Question: Right now, I'm trying to draw a 3d cylinder shape in webgl, where the top is thinner than the bottom. The cylinder is also uncapped. The cylinder is drawn using triangles for the sides, with a dodecagon (12 sides) as the circle. However, one of my sides seems to have its triangle pointing the wrong way.

I left it as a hyperlink to imgur because I have multiple pictures of the situation.
These are my hardcoded vertices and indices. There are a bunch unused, because those were for the top and bottom cap, which I found out later that I didn't need, and I decided it would be easier to comment them out than to delete them.
'''
var vertices = new Float32Array([ // Vertex coordinates indicies
0.0, 1.0, 0.5, -0.25, 1.0, 0.433, -0.433, 1.0, 0.25, -0.5, 1.0, 0.0, // u0- u1- u2- u3 up 0, 1, 2, 3,
-0.433, 1.0, -0.25, -0.25, 1.0,-0.433, 0.0, 1.0, -0.5, 0.25, 1.0,-0.433, // u4- u5- u6- u7 up 4, 5, 6, 7,
0.433, 1.0, -0.25, 0.5, 1.0, 0.0, 0.433, 1.0, 0.25, 0.25, 1.0, 0.433, // u8- u9- u10-u11 up 8, 9,10,11,
0.0, 1.0, 0.5, // u12 up middle 12,
0.0, 1.0, 0.5, -0.25, -1.0, 0.433, -0.5, -1.0, 0.866, 0.0, -1.0, 1.0, // u0- u1- d1- d0 13,14,15,16,
-0.25, 1.0, 0.433, -0.433, 1.0, 0.25, -0.866, -1.0, 0.5, -0.5, -1.0, 0.866, // u1- u2- d2- d1 17,18,19,20,
-0.433, 1.0, 0.25, -0.5, 1.0, 0.0, -1.0, -1.0, 0.0, -0.866, -1.0, 0.5, // u2- u3- d3- d2 21,22,23,24,
-0.5, 1.0, 0.0, -0.433, 1.0, -0.25, -0.866, -1.0, -0.5, -1.0, -1.0, 0.0, // u3- u4- d4- d3 25,26,27,28,
-0.433, 1.0, -0.25, -0.25, 1.0,-0.433, -0.5, -1.0,-0.866, -0.866, -1.0, -0.5, // u4- u5- d5- d4 29,30,31,32,
-0.25, 1.0,-0.433, 0.0, 1.0, -0.5, 0.0, -1.0, -1.0, -0.5, -1.0,-0.866, // u5- u6- d6- d5 33,34,35,36,
0.0, 1.0, -0.5, 0.25, 1.0,-0.433, 0.5, -1.0,-0.866, 0.0, -1.0, -1.0, // u6- u7- d7- d6 37,38,39,40,
0.25, 1.0,-0.433, 0.433, 1.0, -0.25, 0.866, -1.0, -0.5, 0.5, -1.0,-0.866, // u7- u8- d8- d7 41,42,43,44,
0.433, 1.0, -0.25, 0.5, 1.0, 0.0, 1.0, -1.0, 0.0, 0.866, -1.0, -0.5, // u8- u9- d9- d8 45,46,47,48,
0.5, 1.0, 0.0, 0.433, 1.0, 0.25, 0.866, -1.0, 0.5, 1.0, -1.0, 0.0, // u9- u10-d10-d9 49,50,51,52,
0.433, 1.0, 0.25, 0.25, 1.0, 0.433, 0.5, -1.0, 0.866, 0.866, -1.0, 0.5, // u10-u11-d11-d10 53,54,55,56,
0.25, 1.0, 0.433, 0.0, 1.0, 0.5, 0.0, -1.0, 1.0, 0.5, -1.0, 0.866, // u11-u0- d0- d11 57,58,59,60,
0.0, -1.0, 1.0, -0.5, -1.0, 0.866, -0.866, -1.0, 0.5, -1.0, -1.0, 0.0, // d0- d1- d2- d3 down 61,62,63,64,
-0.866, -1.0, -0.5, -0.5, -1.0,-0.866, 0.0, -1.0, -1.0, 0.5, -1.0,-0.866, // d4- d5- d6- d7 down 65,66,67,68,
0.866, -1.0, -0.5, 1.0, -1.0, 0.0, 0.866, -1.0, 0.5, 0.5, -1.0, 0.866, // d8- d9- d10-d11 down 69,70,71,72,
0.0, 1.0, 0.5, // d12 down middle 73,
]);
var indices = new Uint8Array([ // Indices of the vertices
//0, 1,12, 1, 2,12, 2, 3,12, 3, 4,12, 4, 5,12, 5, 6,12, 6, 7,12, 7, 8,12, 8, 9,12, 9,10,12, 10,11,12, 11, 0,12, //top cap
13,14,15, 13,15,16,
17,18,19, 17,19,20,
21,22,23, 21,23,24,
25,26,27, 25,27,28,
29,30,31, 29,31,32,
33,34,35, 33,35,36,
37,38,39, 37,39,40,
41,42,43, 41,43,44,
45,46,47, 45,47,48,
49,50,51, 49,51,52,
53,54,55, 53,55,56,
57,58,59, 57,59,60,
//61,62,73, 62,63,73, 63,64,73, 64,65,73, 65,66,73, 66,67,73, 67,68,73, 68,69,73, 69,70,73, 70,71,73, 71,72,73, 72,61,73, //bottom cap
]);
'''
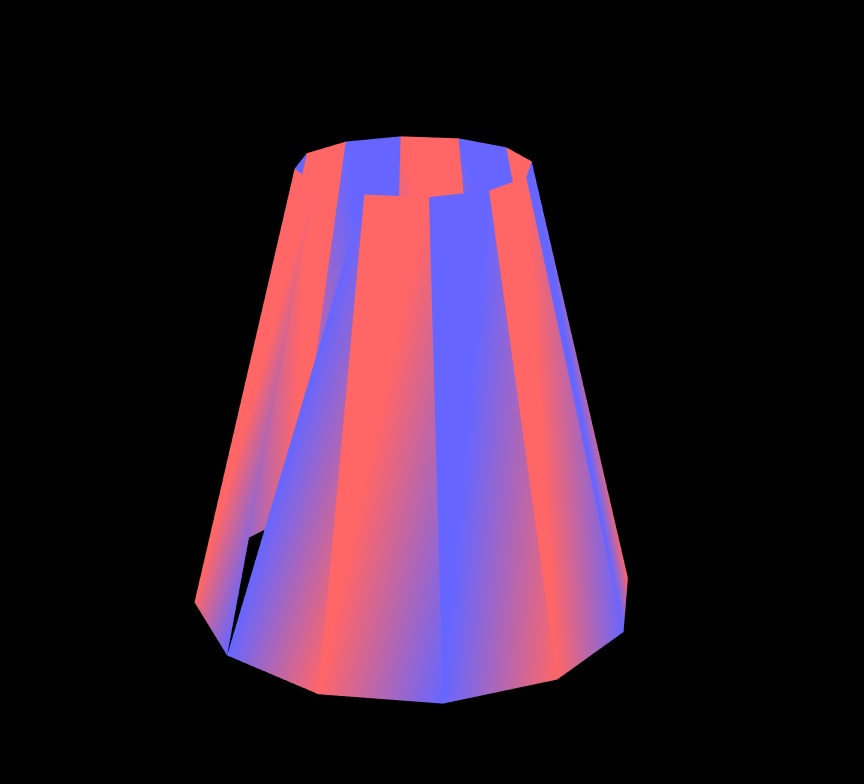
Answer: This line
'''
var vertices = new Float32Array([ // Vertex coordinates indicies
0.0, 1.0, 0.5, -0.25, 1.0, 0.433, -0.433, 1.0, 0.25, -0.5, 1.0, 0.0, // u0- u1- u2- u3 up 0, 1, 2, 3,
-0.433, 1.0, -0.25, -0.25, 1.0,-0.433, 0.0, 1.0, -0.5, 0.25, 1.0,-0.433, // u4- u5- u6- u7 up 4, 5, 6, 7,
0.433, 1.0, -0.25, 0.5, 1.0, 0.0, 0.433, 1.0, 0.25, 0.25, 1.0, 0.433, // u8- u9- u10-u11 up 8, 9,10,11,
0.0, 1.0, 0.5, // u12 up middle 12,
--> 0.0, 1.0, 0.5, -0.25, -1.0, 0.433, -0.5, -1.0, 0.866, 0.0, -1.0, 1.0, // u0- u1- d1- d0 13,14,15,16,
'''
has a '-1.0' where it should have a '1.0'
'''
0.0, 1.0, 0.5, -0.25, 1.0, 0.433, -0.5, -1.0, 0.866, 0.0, -1.0, 1.0, // u0- u1- d1- d0 13,14,15,16,
'''
I found it by bisecting, first commenting out the 2nd half of the 8 vertices, the issue was still there, so I commented out the 2nd half of the remaining 4, the issue was still there, so I commented out the 2nd half of the remaning 2, and the issue was still there so then I looked at the first 2 triangles and saw the issue.
It's pretty clear in your formatting that there's a pattern not being followed
One of these things is not like the other
<URL>
'''
const m4 = twgl.m4;
const gl = document.querySelector('canvas').getContext('webgl');
twgl.addExtensionsToContext(gl);
const vs = '
attribute vec4 position;
uniform mat4 matrix;
varying vec3 v_position;
void main() {
gl_Position = matrix * position;
v_position = position.xyz;
}
';
const fs = '
#extension GL_OES_standard_derivatives : enable
precision highp float;
varying vec3 v_position;
void main() {
vec3 X = dFdx(v_position);
vec3 Y = dFdy(v_position);
vec3 normal = normalize(cross(X,Y));
gl_FragColor = vec4(normal * 0.5 + 0.5, 1);
}
';
const programInfo = twgl.createProgramInfo(gl, [vs, fs]);
var vertices = new Float32Array([ // Vertex coordinates indicies
0.0, 1.0, 0.5, -0.25, 1.0, 0.433, -0.433, 1.0, 0.25, -0.5, 1.0, 0.0, // u0- u1- u2- u3 up 0, 1, 2, 3,
-0.433, 1.0, -0.25, -0.25, 1.0,-0.433, 0.0, 1.0, -0.5, 0.25, 1.0,-0.433, // u4- u5- u6- u7 up 4, 5, 6, 7,
0.433, 1.0, -0.25, 0.5, 1.0, 0.0, 0.433, 1.0, 0.25, 0.25, 1.0, 0.433, // u8- u9- u10-u11 up 8, 9,10,11,
0.0, 1.0, 0.5, // u12 up middle 12,
0.0, 1.0, 0.5, -0.25, 1.0, 0.433, -0.5, -1.0, 0.866, 0.0, -1.0, 1.0, // u0- u1- d1- d0 13,14,15,16,
-0.25, 1.0, 0.433, -0.433, 1.0, 0.25, -0.866, -1.0, 0.5, -0.5, -1.0, 0.866, // u1- u2- d2- d1 17,18,19,20,
-0.433, 1.0, 0.25, -0.5, 1.0, 0.0, -1.0, -1.0, 0.0, -0.866, -1.0, 0.5, // u2- u3- d3- d2 21,22,23,24,
-0.5, 1.0, 0.0, -0.433, 1.0, -0.25, -0.866, -1.0, -0.5, -1.0, -1.0, 0.0, // u3- u4- d4- d3 25,26,27,28,
-0.433, 1.0, -0.25, -0.25, 1.0,-0.433, -0.5, -1.0,-0.866, -0.866, -1.0, -0.5, // u4- u5- d5- d4 29,30,31,32,
-0.25, 1.0,-0.433, 0.0, 1.0, -0.5, 0.0, -1.0, -1.0, -0.5, -1.0,-0.866, // u5- u6- d6- d5 33,34,35,36,
0.0, 1.0, -0.5, 0.25, 1.0,-0.433, 0.5, -1.0,-0.866, 0.0, -1.0, -1.0, // u6- u7- d7- d6 37,38,39,40,
0.25, 1.0,-0.433, 0.433, 1.0, -0.25, 0.866, -1.0, -0.5, 0.5, -1.0,-0.866, // u7- u8- d8- d7 41,42,43,44,
0.433, 1.0, -0.25, 0.5, 1.0, 0.0, 1.0, -1.0, 0.0, 0.866, -1.0, -0.5, // u8- u9- d9- d8 45,46,47,48,
0.5, 1.0, 0.0, 0.433, 1.0, 0.25, 0.866, -1.0, 0.5, 1.0, -1.0, 0.0, // u9- u10-d10-d9 49,50,51,52,
0.433, 1.0, 0.25, 0.25, 1.0, 0.433, 0.5, -1.0, 0.866, 0.866, -1.0, 0.5, // u10-u11-d11-d10 53,54,55,56,
0.25, 1.0, 0.433, 0.0, 1.0, 0.5, 0.0, -1.0, 1.0, 0.5, -1.0, 0.866, // u11-u0- d0- d11 57,58,59,60,
0.0, -1.0, 1.0, -0.5, -1.0, 0.866, -0.866, -1.0, 0.5, -1.0, -1.0, 0.0, // d0- d1- d2- d3 down 61,62,63,64,
-0.866, -1.0, -0.5, -0.5, -1.0,-0.866, 0.0, -1.0, -1.0, 0.5, -1.0,-0.866, // d4- d5- d6- d7 down 65,66,67,68,
0.866, -1.0, -0.5, 1.0, -1.0, 0.0, 0.866, -1.0, 0.5, 0.5, -1.0, 0.866, // d8- d9- d10-d11 down 69,70,71,72,
0.0, 1.0, 0.5, // d12 down middle 73,
]);
var indices = new Uint8Array([ // Indices of the vertices
//0, 1,12, 1, 2,12, 2, 3,12, 3, 4,12, 4, 5,12, 5, 6,12, 6, 7,12, 7, 8,12, 8, 9,12, 9,10,12, 10,11,12, 11, 0,12, //top cap
13,14,15, 13,15,16,
17,18,19, 17,19,20,
21,22,23, 21,23,24,
25,26,27, 25,27,28,
29,30,31, 29,31,32,
33,34,35, 33,35,36,
37,38,39, 37,39,40,
41,42,43, 41,43,44,
45,46,47, 45,47,48,
49,50,51, 49,51,52,
53,54,55, 53,55,56,
57,58,59, 57,59,60,
//61,62,73, 62,63,73, 63,64,73, 64,65,73, 65,66,73, 66,67,73, 67,68,73, 68,69,73, 69,70,73, 70,71,73, 71,72,73, 72,61,73, //bottom cap
]);
const bufferInfo = twgl.createBufferInfoFromArrays(gl, {
position: vertices,
indices,
});
function render(time) {
time *= 0.001;
gl.enable(gl.DEPTH_TEST);
gl.useProgram(programInfo.program);
let mat = m4.perspective(
60 * Math.PI / 180,
gl.canvas.clientWidth / gl.canvas.clientHeight,
0.1,
10);
mat = m4.translate(mat, [0, 0, -3]);
mat = m4.rotateX(mat, time);
mat = m4.rotateZ(mat, time);
twgl.setBuffersAndAttributes(gl, programInfo, bufferInfo);
twgl.setUniforms(programInfo, {
matrix: mat,
});
twgl.drawBufferInfo(gl, bufferInfo);
requestAnimationFrame(render);
}
requestAnimationFrame(render);
'''
'''
<script src="https://twgljs.org/dist/4.x/twgl-full.min.js"></script>
<canvas></canvas>
'''